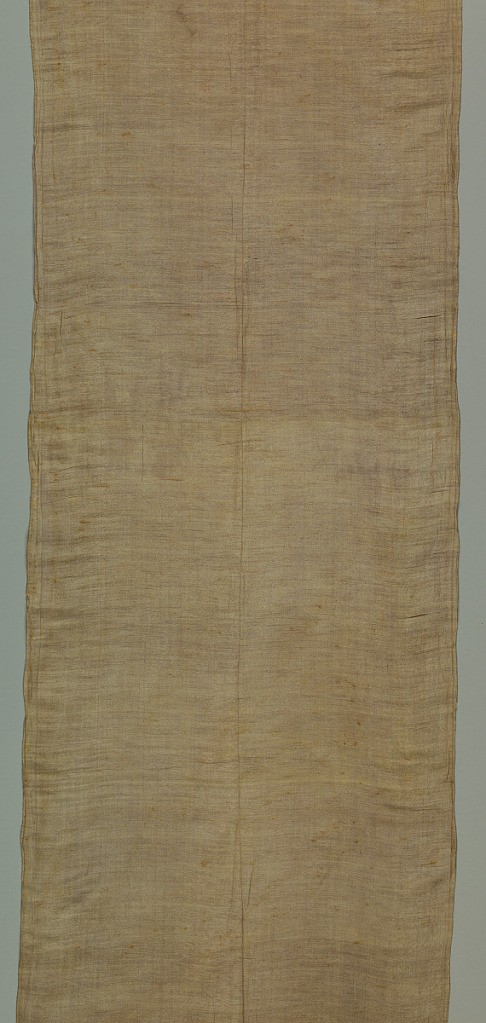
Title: Scarf
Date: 19th century
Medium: silk warp, cotton weft Technique:
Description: Long narrow shoulder scarf of light purplish gray. Woven with purple silk weft and white cotton weft.